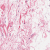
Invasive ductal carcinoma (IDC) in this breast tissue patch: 0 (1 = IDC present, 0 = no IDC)